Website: macys
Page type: delivery-shipping
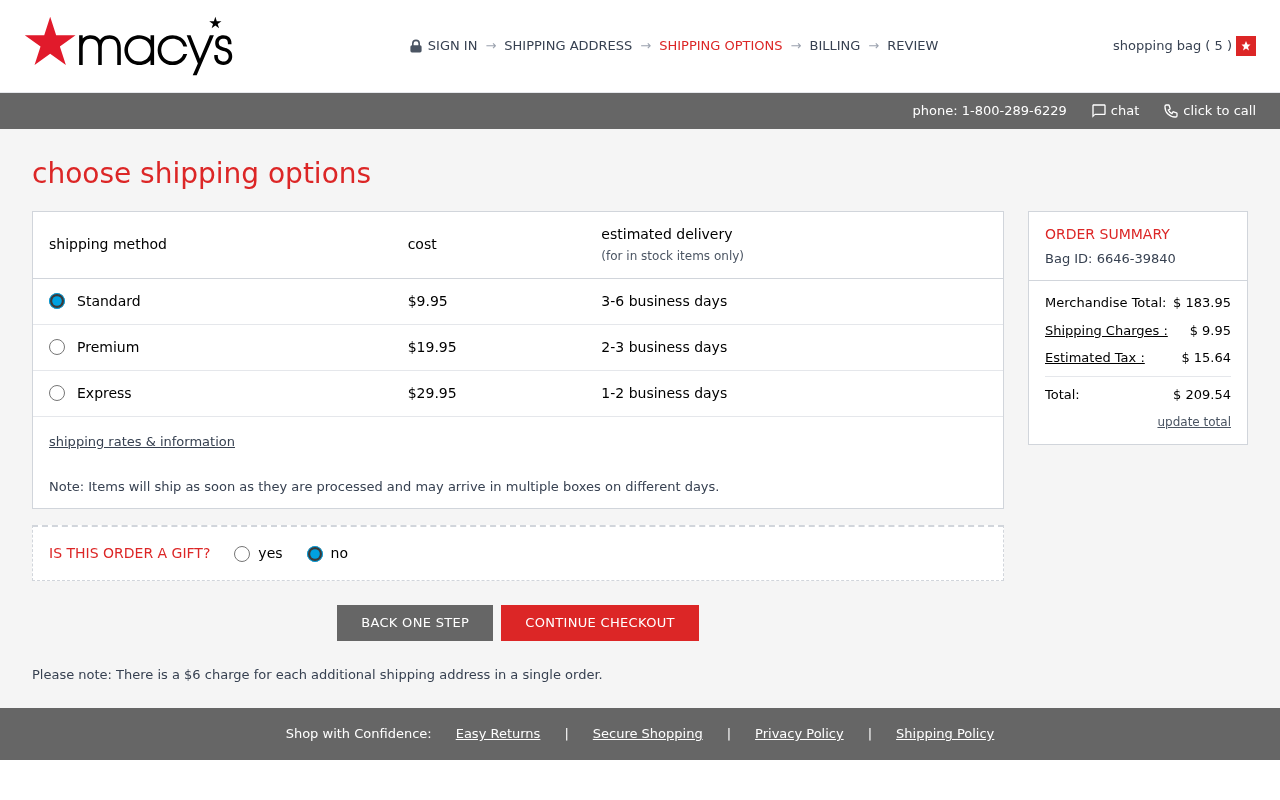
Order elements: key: ORDER_NUM_ITEMS
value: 5
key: ORDER_SHIPPING_COST
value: $ 9.95
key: ORDER_SHIPPING_COST
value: $9.95
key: ORDER_ID
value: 6646-39840
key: ORDER_SUBTOTAL
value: $ 183.95
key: ORDER_TAX
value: $ 15.64
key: ORDER_TOTAL
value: $ 209.54